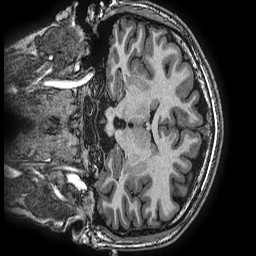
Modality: T1w
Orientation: coronal
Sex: male
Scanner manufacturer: ge
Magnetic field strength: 3 T
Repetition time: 0.0077 s
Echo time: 0.003436 s